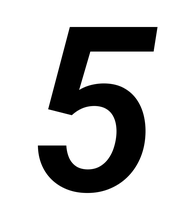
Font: Roboto-Italic_SemiBold_Italic